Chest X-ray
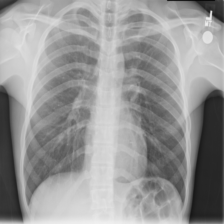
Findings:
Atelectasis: negative
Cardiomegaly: negative
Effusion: negative
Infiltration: negative
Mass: negative
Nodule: negative
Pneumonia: negative
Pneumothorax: negative
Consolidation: negative
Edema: negative
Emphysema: negative
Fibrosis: negative
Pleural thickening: negative
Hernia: negative